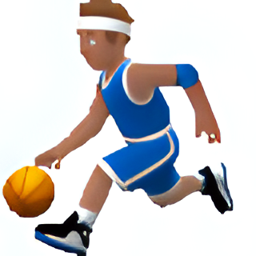
Name: man with ball type 4
Emoji: ⛹🏽‍♂️
Group: People & Body
Sub-group: person-sport